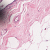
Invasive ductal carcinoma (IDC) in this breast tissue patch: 0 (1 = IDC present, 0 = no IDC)